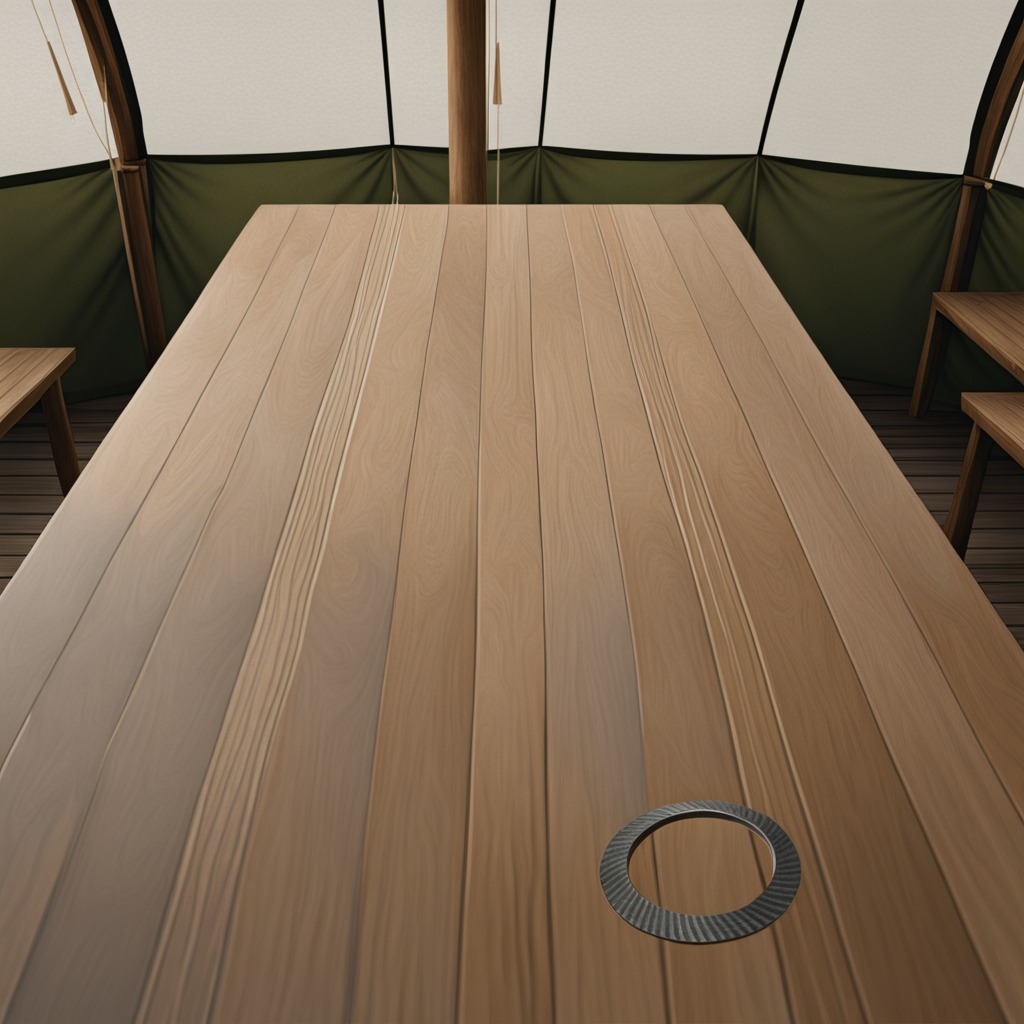
A flat metal washer is lying on a wooden table inside a jungle field workshop tent humid ambient light worn but